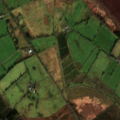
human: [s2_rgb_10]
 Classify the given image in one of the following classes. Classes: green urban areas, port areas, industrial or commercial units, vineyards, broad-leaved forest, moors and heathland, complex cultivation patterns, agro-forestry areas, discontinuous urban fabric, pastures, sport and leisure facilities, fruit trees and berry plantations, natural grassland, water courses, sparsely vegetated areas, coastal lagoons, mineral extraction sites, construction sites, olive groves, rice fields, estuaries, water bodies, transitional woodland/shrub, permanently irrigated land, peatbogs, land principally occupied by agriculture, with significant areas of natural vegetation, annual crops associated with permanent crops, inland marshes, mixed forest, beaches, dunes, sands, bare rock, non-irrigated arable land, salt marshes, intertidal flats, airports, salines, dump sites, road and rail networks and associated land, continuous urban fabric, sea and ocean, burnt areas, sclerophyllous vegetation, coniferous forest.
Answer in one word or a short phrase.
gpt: pastures, coniferous forest, peatbogs